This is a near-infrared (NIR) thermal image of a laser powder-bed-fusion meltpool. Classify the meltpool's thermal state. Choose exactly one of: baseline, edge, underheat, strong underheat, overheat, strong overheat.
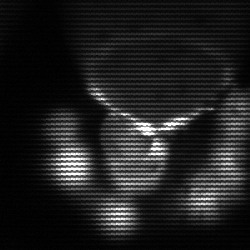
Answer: edge